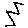
Label: zigzag